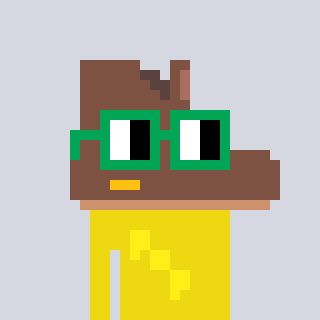
a pixel art character with square green glasses, a boot-shaped head and a yellow-colored body on a cool background